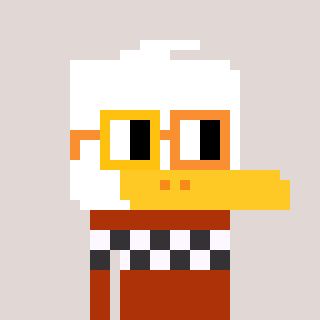
a pixel art character with square yellow and orange glasses, a duck-shaped head and a hotbrown-colored body on a warm background